Question: Count the number of objects in the diagram.
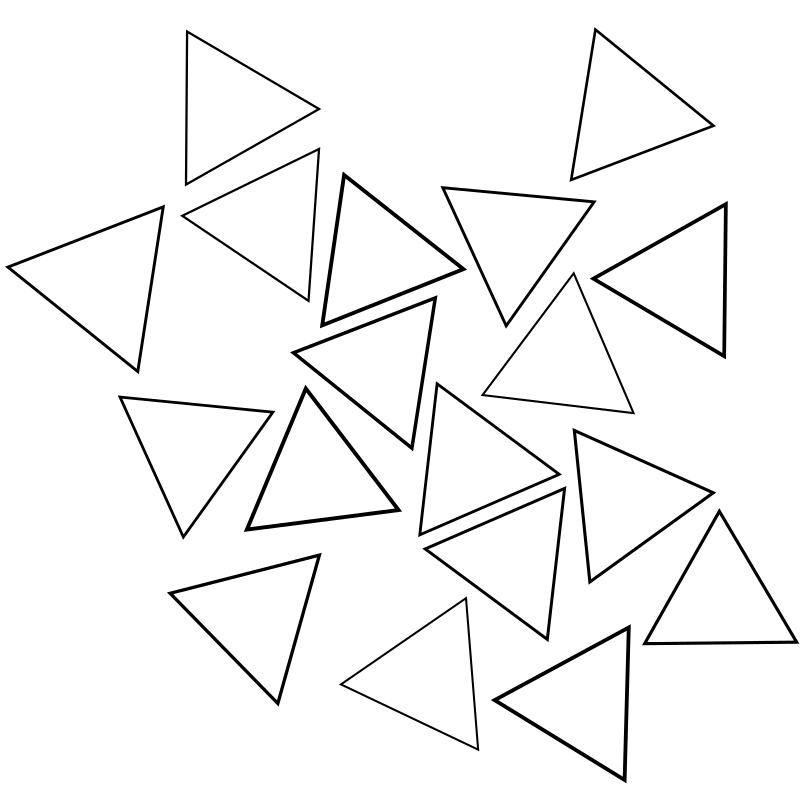
Answer: 18